Question: Following is my db context I have overridden the method called 'OnModelCreating' for using 'Fluent API'. When I build solution I get no error but schema also remains unchanged.
'''
public class BreakAwayContext : DbContext
{
public BreakAwayContext()
{
Database.SetInitializer(new DropCreateDatabaseIfModelChanges<BreakAwayContext>());
}
public DbSet<Destination> Destinations { get; set; }
public DbSet<Lodging> Lodgings { get; set; }
protected override void OnModelCreating(DbModelBuilder modelBuilder)
{
modelBuilder.Entity<Destination>().Property(d => d.Name).IsRequired();
modelBuilder.Entity<Destination>().Property(d => d.Description).HasMaxLength(600);
modelBuilder.Entity<Destination>().Property(d => d.Photo).HasColumnType("image");
modelBuilder.Entity<Lodging>().Property(l => l.Name).IsRequired().HasMaxLength(200);
}
}
'''
Here is a screen shot showing unchanged length for 'Description' column.

Do I need to 'Add-Migration' or 'Update-Database' after overriding above mentioned method?
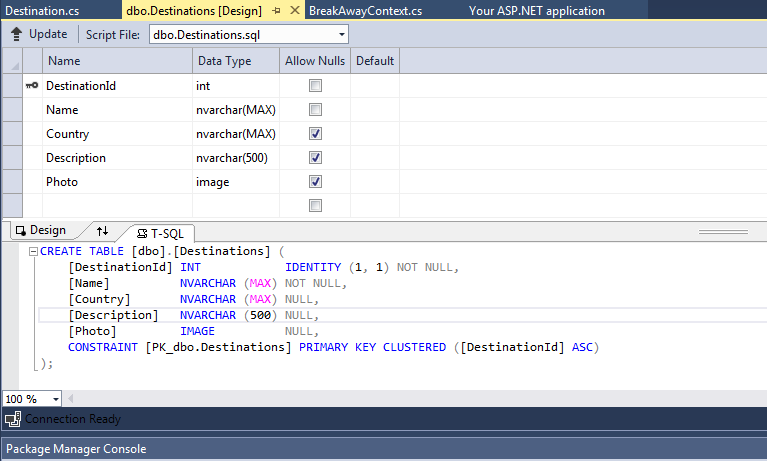
Answer: Problem has been solved. I had to use 'Add-Migration' followed by 'Update-Database'.